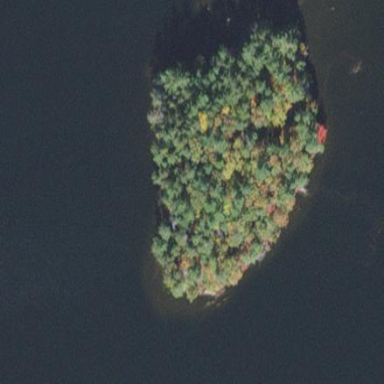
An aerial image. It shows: Islet.